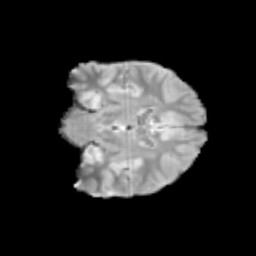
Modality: T2w
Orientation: coronal
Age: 11
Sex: male
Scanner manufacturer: siemens
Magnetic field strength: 3 T
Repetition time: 3.8 s
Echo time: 0.07 s